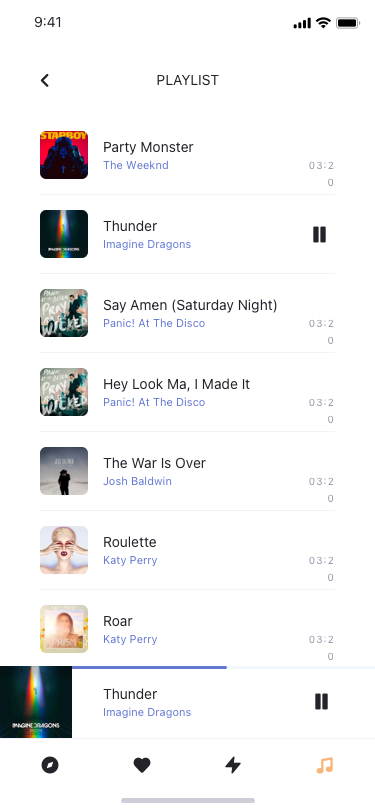
Text in this UI design:
Katy Perry
Roar
03:20
Katy Perry
Roulette
03:20
Josh Baldwin
The War Is Over
03:20
Panic! At The Disco
Hey Look Ma, I Made It
03:20
Panic! At The Disco
Say Amen (Saturday Night)
03:20
Imagine Dragons
Thunder
The Weeknd
Party Monster
03:20
Imagine Dragons
Thunder